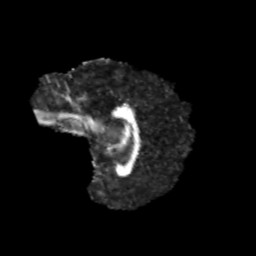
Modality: FA
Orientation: sagittal
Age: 12
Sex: female
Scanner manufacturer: siemens
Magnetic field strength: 3 T
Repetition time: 3.8 s
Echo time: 0.07 s